Field crop: maize
Growth stage: 2
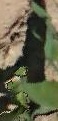
Species: maize